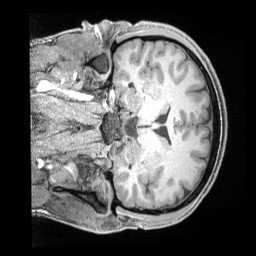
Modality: T1w
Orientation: coronal
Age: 31
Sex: male
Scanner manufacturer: siemens
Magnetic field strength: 3 T
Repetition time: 2 s
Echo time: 0.00211 s